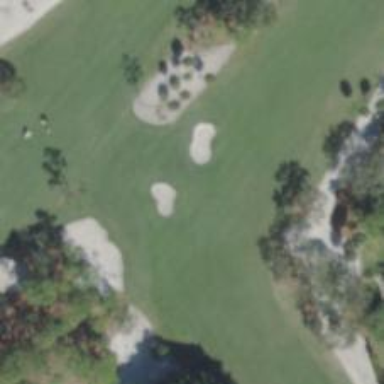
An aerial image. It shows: Golf hole.